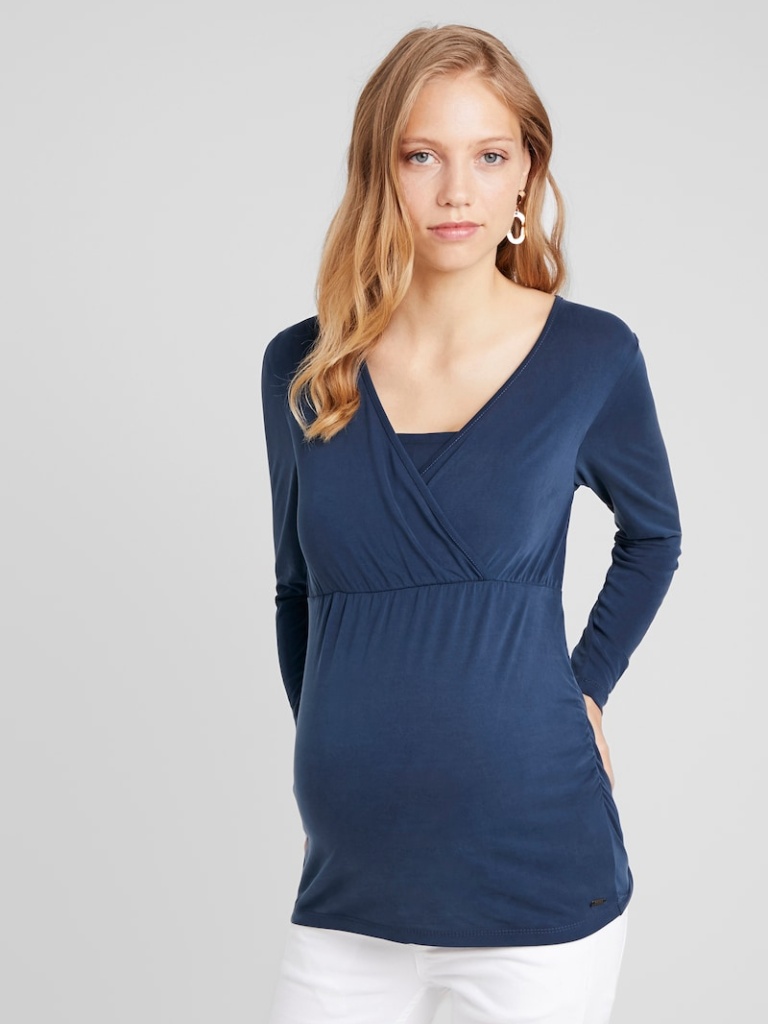
jersey tight a long-sleeved with the sleeves down hip length Untucked v-neck blouse